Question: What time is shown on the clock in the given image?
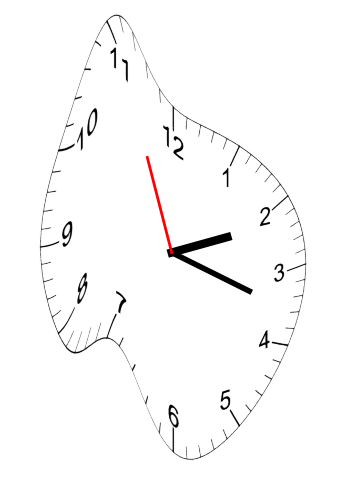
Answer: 02:17:56